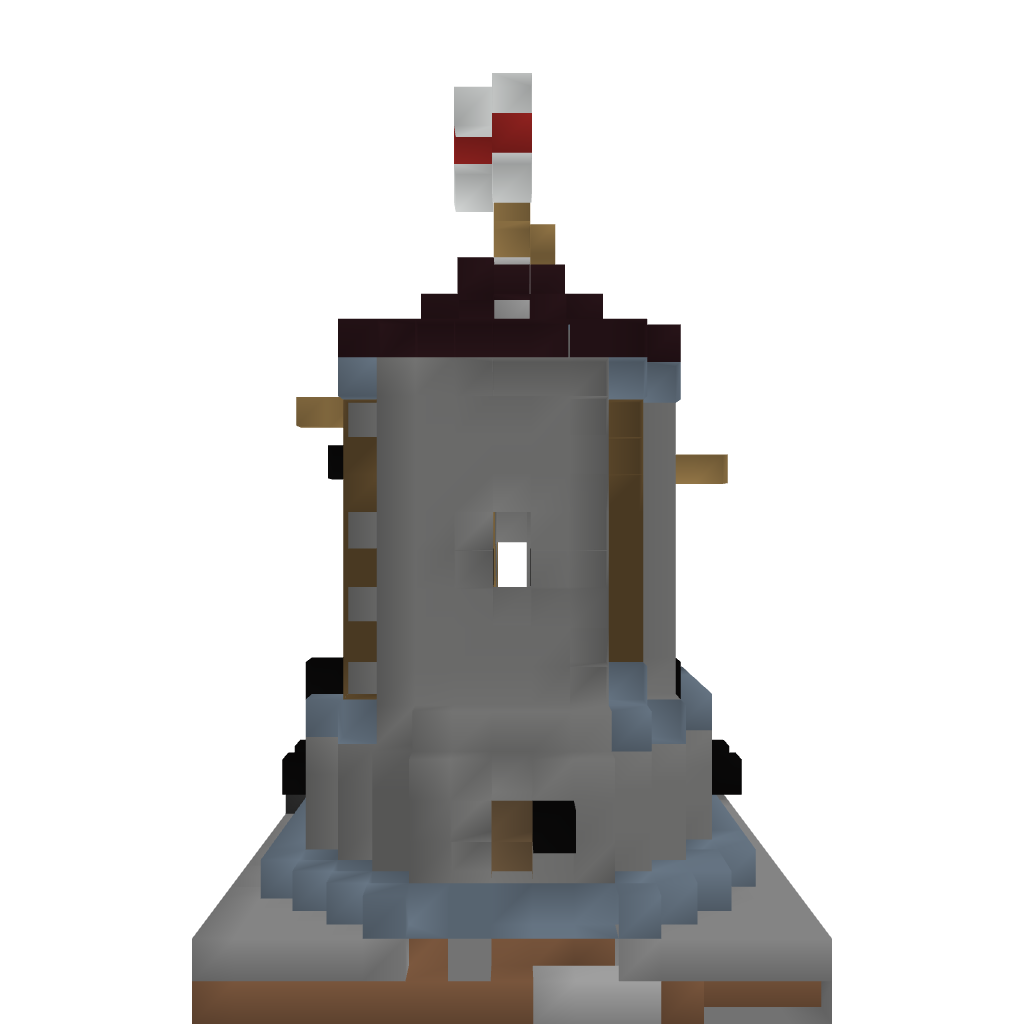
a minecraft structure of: Windmill